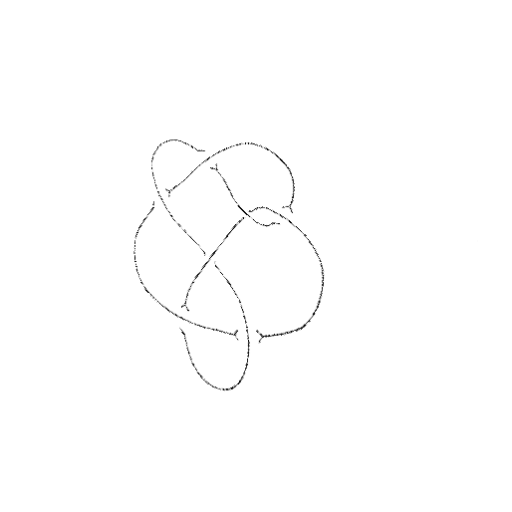
Crossing number: 7